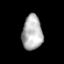
Tissue: prostate
Cell type: T cells
Senescence score: 0.255
Nuclear area (px): 689
Mean DAPI intensity: 178.366